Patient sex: F
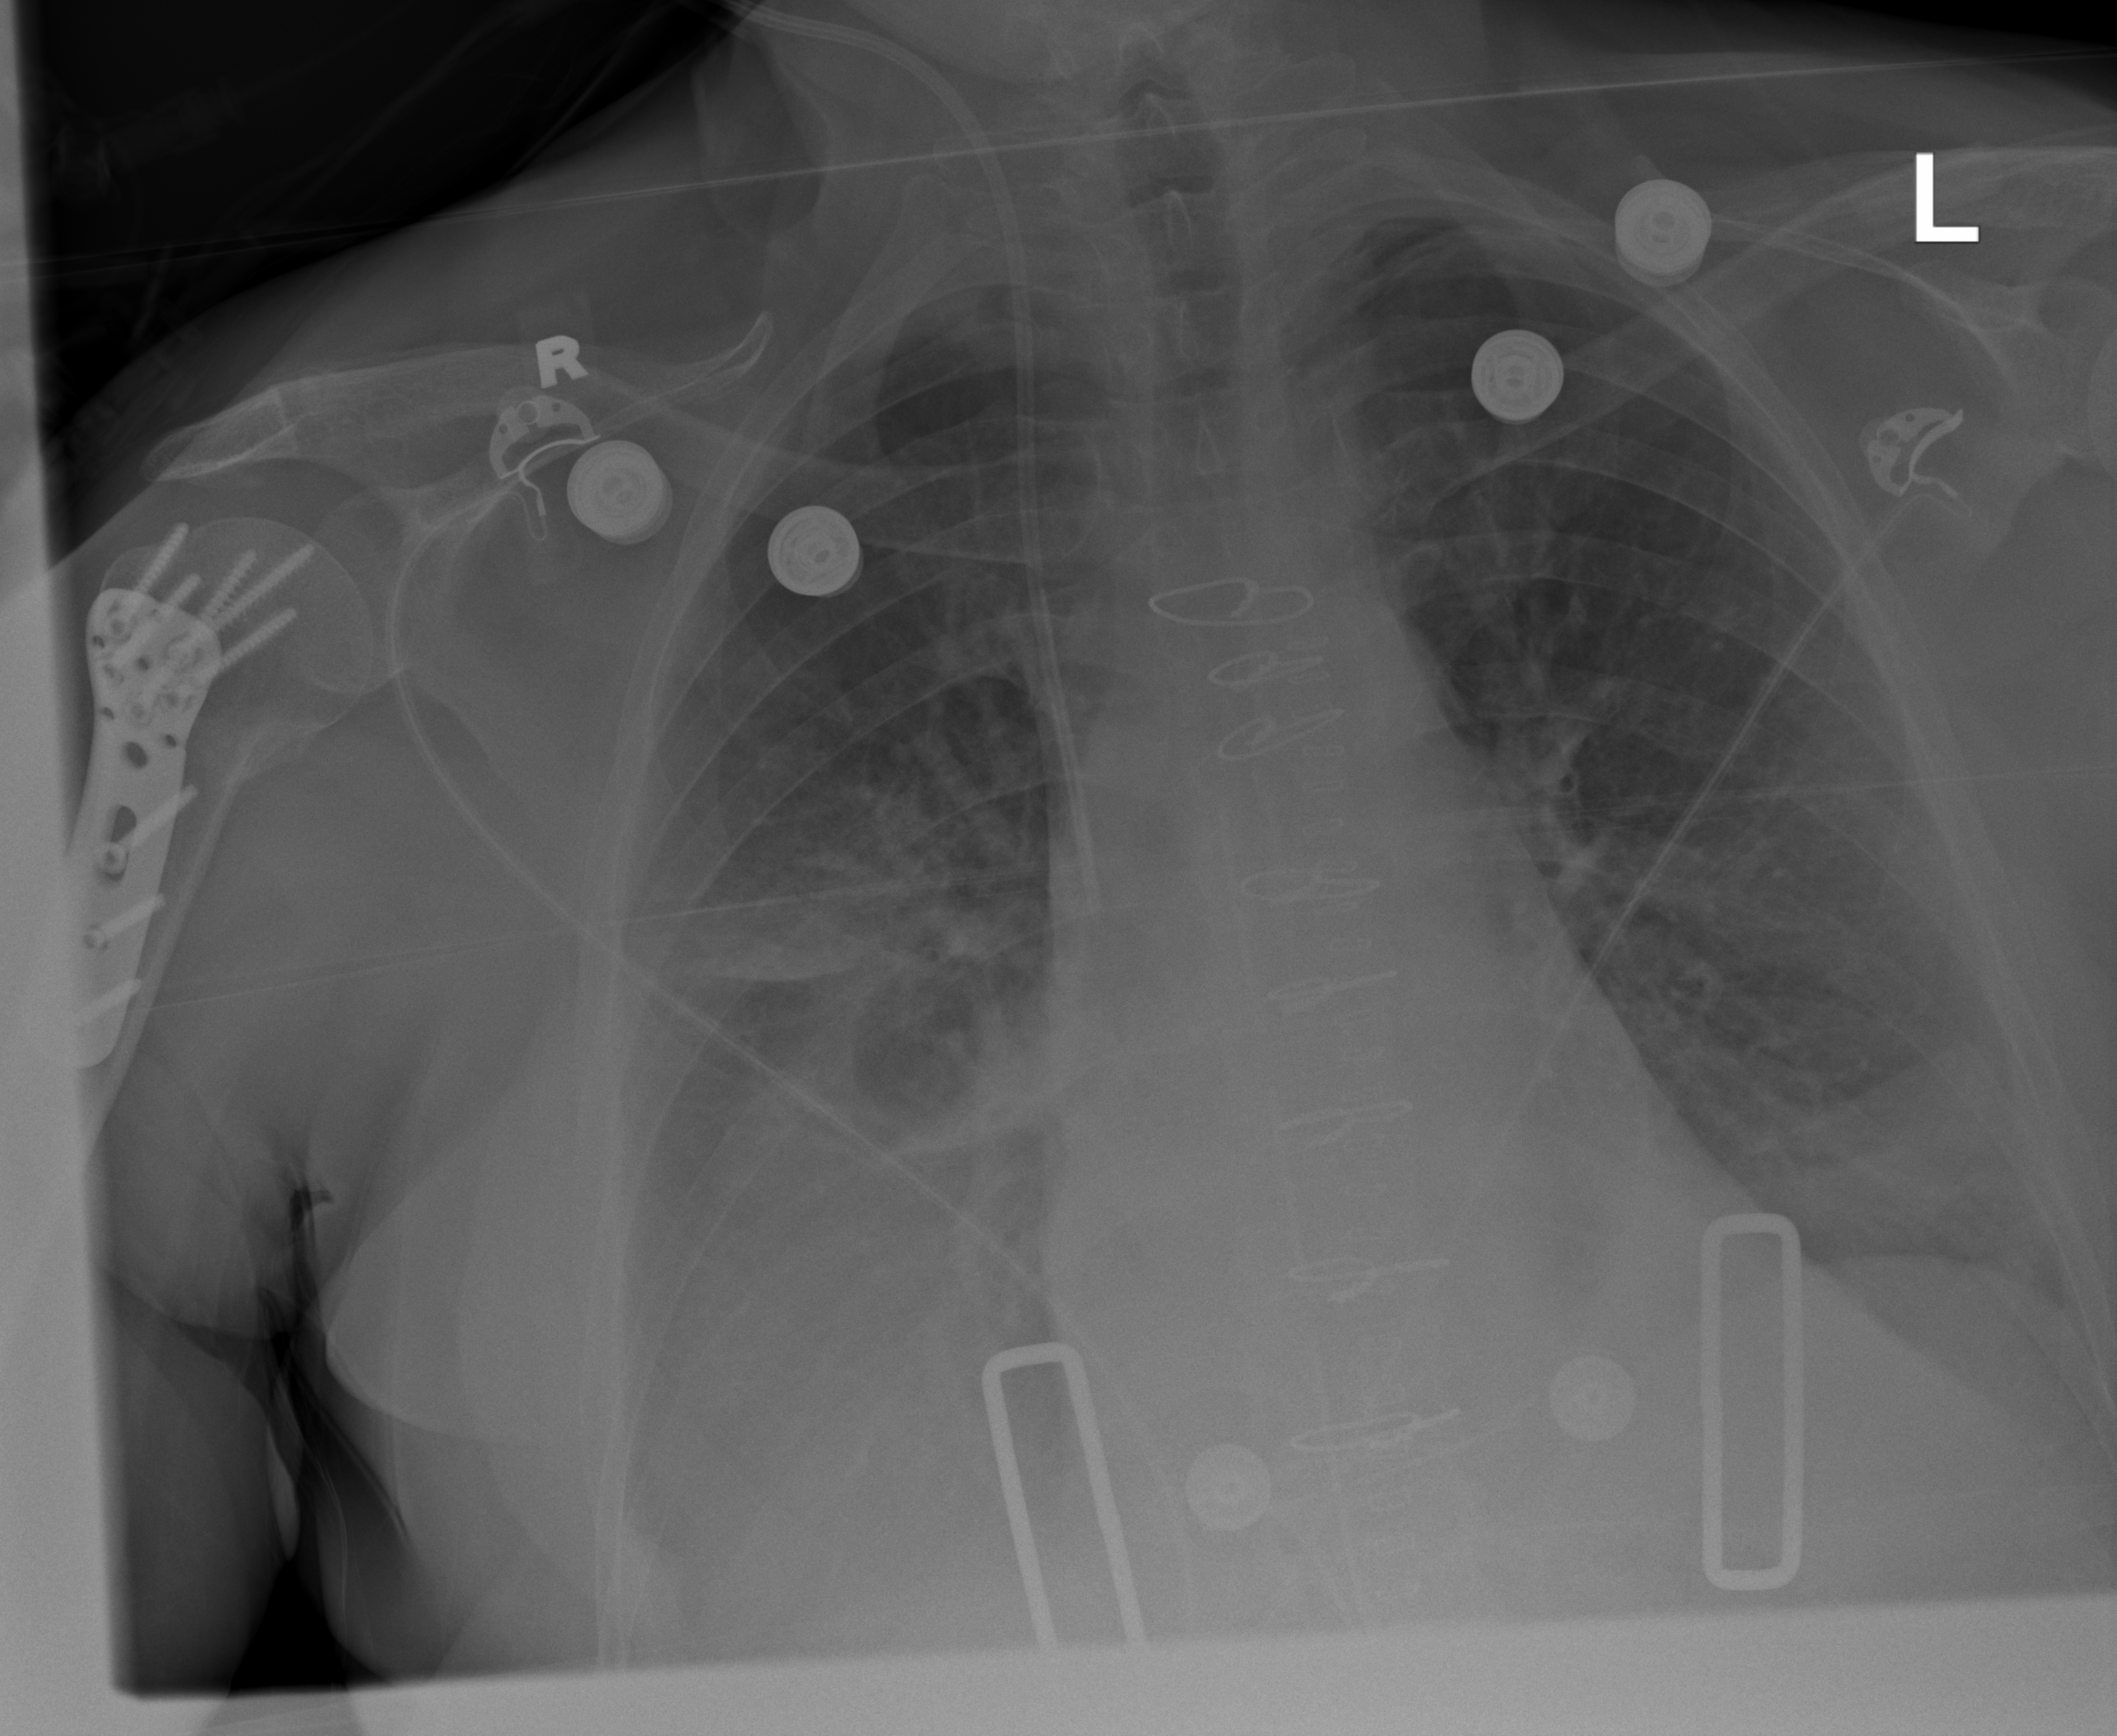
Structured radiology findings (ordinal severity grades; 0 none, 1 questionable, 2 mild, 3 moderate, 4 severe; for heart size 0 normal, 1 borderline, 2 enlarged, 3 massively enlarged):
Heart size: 0
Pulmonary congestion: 1
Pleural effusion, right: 2
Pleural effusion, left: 1
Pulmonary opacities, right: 1
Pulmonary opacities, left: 0
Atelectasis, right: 2
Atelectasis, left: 0